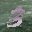
Label: 3